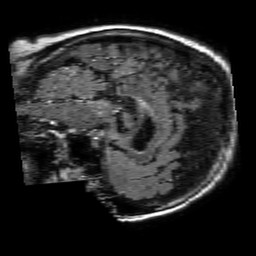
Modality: FLAIR
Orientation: sagittal
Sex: female
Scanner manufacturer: philips
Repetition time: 11 s
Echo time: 0.125 s